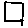
Label: square